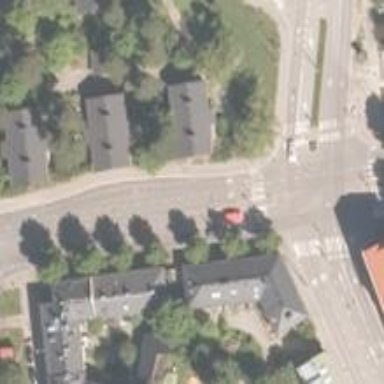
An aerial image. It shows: Asphalt footway.